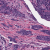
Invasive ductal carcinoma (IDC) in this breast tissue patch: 0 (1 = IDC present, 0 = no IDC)